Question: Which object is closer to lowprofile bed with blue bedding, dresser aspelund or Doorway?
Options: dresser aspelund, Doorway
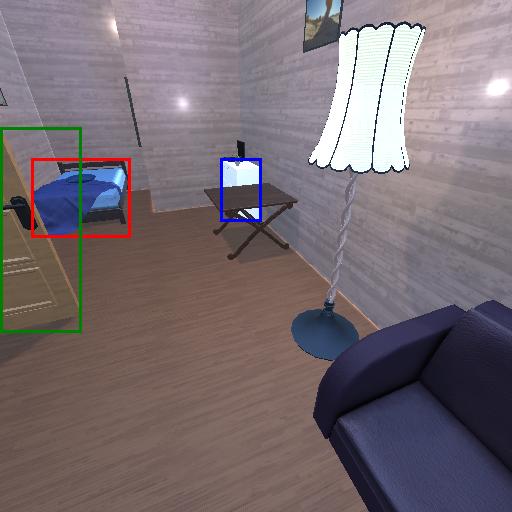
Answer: dresser aspelund